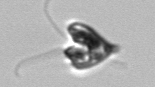
Label: Pyramimonas_longicauda